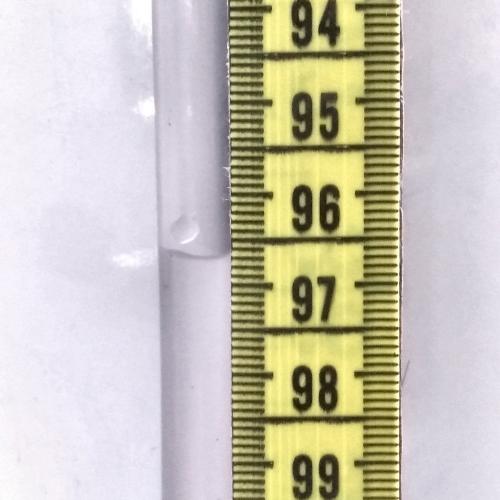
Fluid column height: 96.7 cm